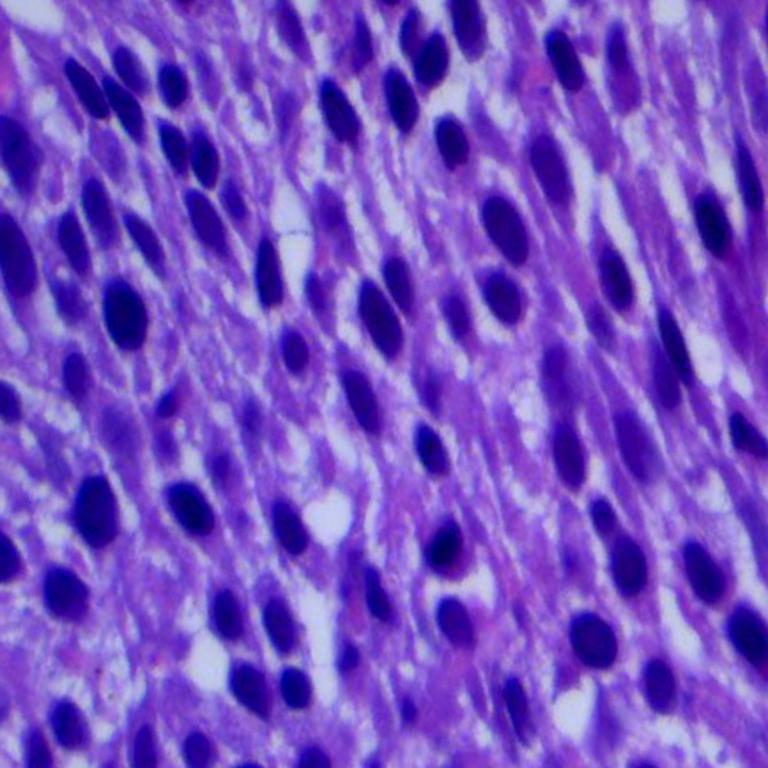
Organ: lung
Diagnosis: squamous carcinomas